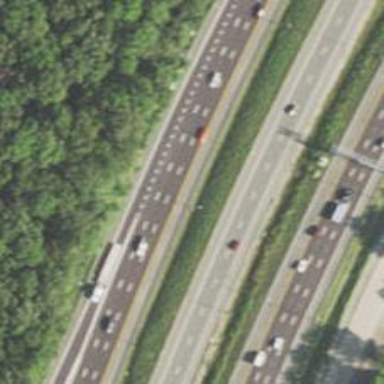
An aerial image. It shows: Motorway link.